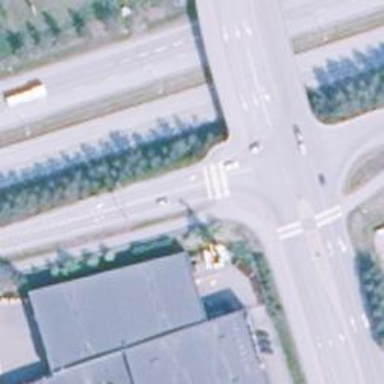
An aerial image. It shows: Marked asphalt cycleway crossing.